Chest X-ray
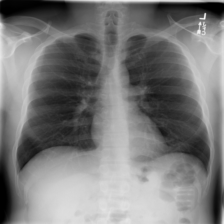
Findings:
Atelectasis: negative
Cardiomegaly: negative
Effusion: negative
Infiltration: positive
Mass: negative
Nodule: negative
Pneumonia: negative
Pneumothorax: negative
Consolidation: negative
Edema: negative
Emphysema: negative
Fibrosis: negative
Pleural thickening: negative
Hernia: negative